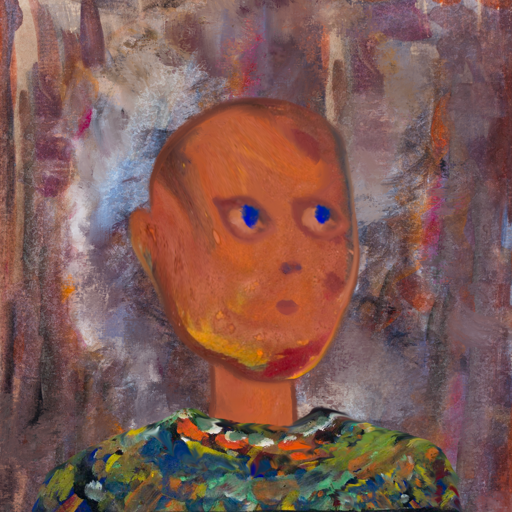
Background: Hypocrite, Head And Neck Side: Mother_And_Son_Son, Face Side: Mother_And_Son_Mother, Bust: An_Impression, Hair Side: Blank, Head Accessory: Blank, Second Necklace: Blank, Necklace: Blank, Baby: Blank